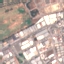
Land use / land cover class: Industrial